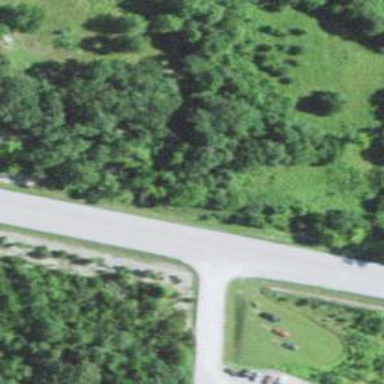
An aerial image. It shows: Asphalt road designated as trunk highway.